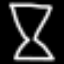
Label: hourglass